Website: lowes
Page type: customer-info-address
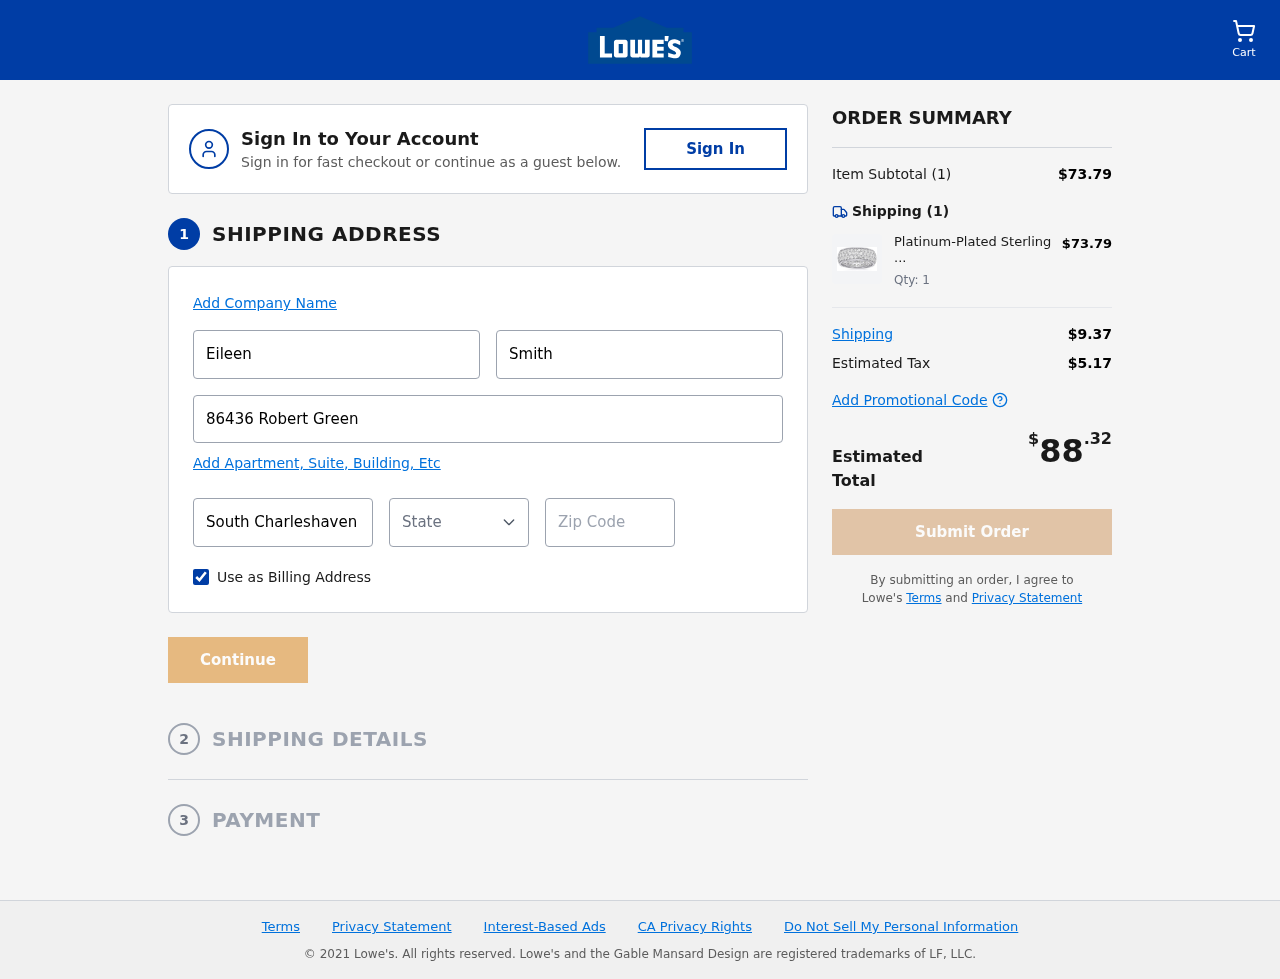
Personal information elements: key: PII_CITY
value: South Charleshaven
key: PII_FIRSTNAME
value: Eileen
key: PII_LASTNAME
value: Smith
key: PII_POSTCODE
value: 38863
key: PII_STATE_ABBR
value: VI
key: PII_STREET
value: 86436 Robert Green
Product elements: key: PRODUCT1_NAME
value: Platinum-Plated Sterling Silver Swarovski Zirconia Three-Row Pave Round Cut Ring, Size 6
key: PRODUCT1_PRICE
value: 73.79
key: PRODUCT1_QUANTITY
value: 1
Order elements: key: ORDER_NUM_ITEMS
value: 1
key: ORDER_SUBTOTAL
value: $73.79
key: ORDER_NUM_ITEMS2
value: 1
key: ORDER_SHIPPING_COST
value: $9.37
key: ORDER_TAX
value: $5.17
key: ORDER_TOTAL
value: $88.32